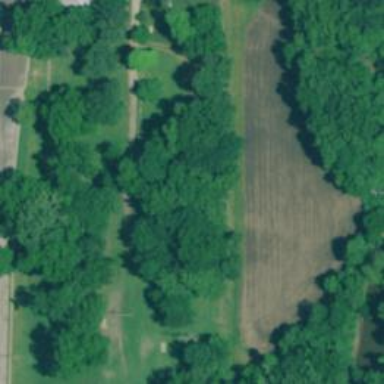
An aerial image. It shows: Disc golf basket.